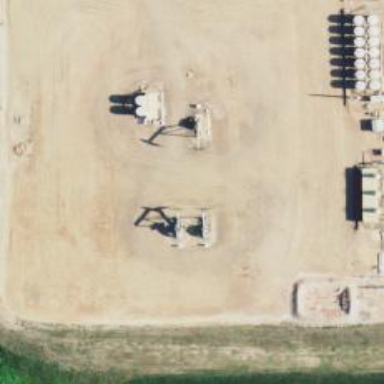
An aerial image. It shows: Petroleum well.